Aerial crown-view tile of a tropical tree (Barro Colorado Island, Panama), acquired 20250317:
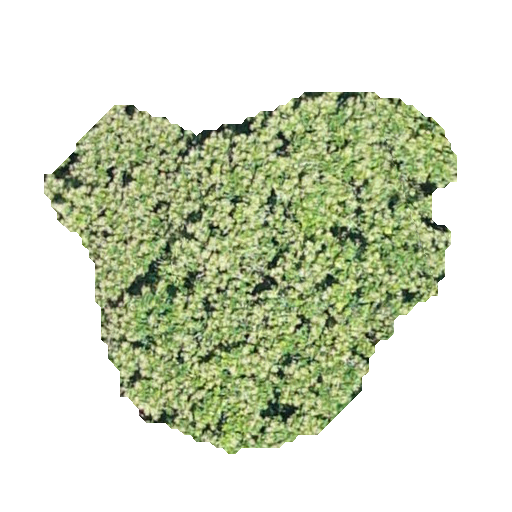
Species: Anacardium excelsum
GBIF accepted scientific name: Anacardium excelsum
Crown area: 153.67 m²